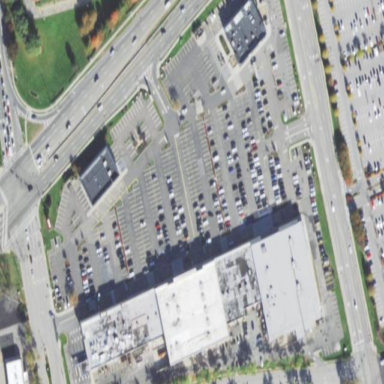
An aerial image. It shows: Retail area.